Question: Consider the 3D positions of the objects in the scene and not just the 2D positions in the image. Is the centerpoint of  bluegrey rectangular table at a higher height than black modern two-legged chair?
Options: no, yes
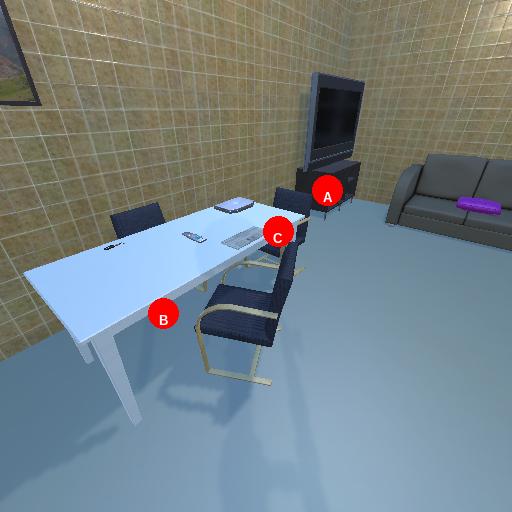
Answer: no